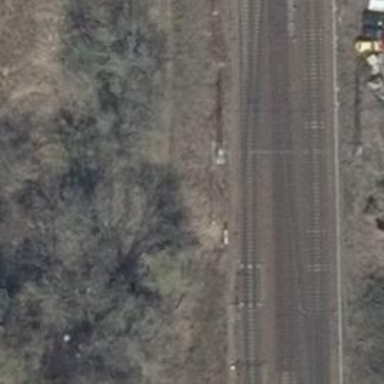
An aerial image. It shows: Railway switch.